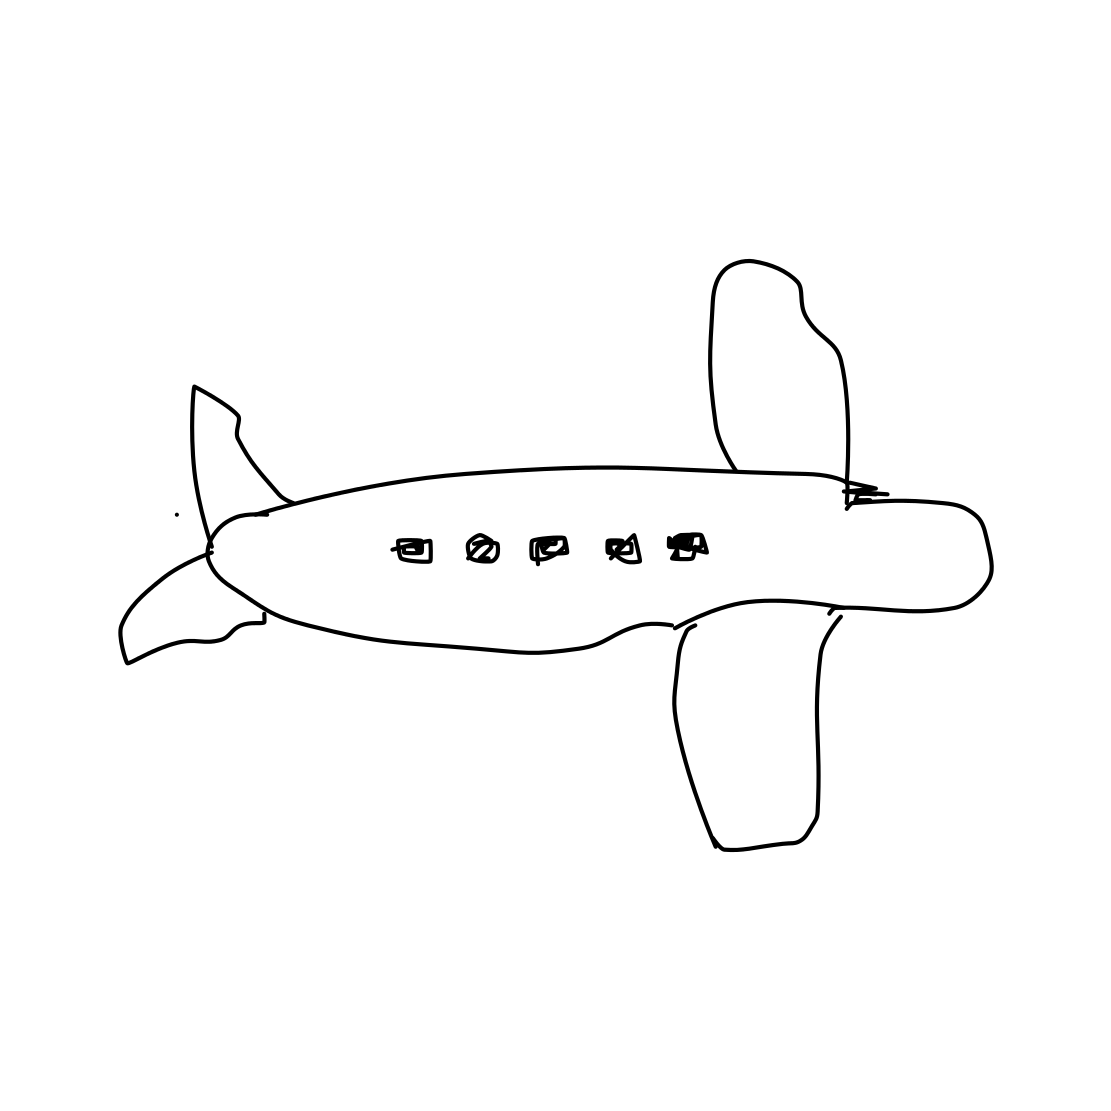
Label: airplane